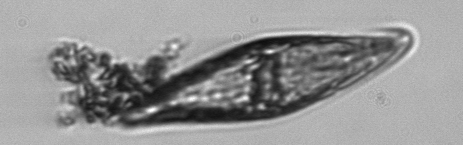
Label: Pleurosigma